Question:
So recently I started reading through OpenGL wiki articles. This is how I picture OpenGL texturing described from <URL>. Though, several points are not clear yet.
Will following statements be true, false or depends?
1. Binding two textures to same texture unit is impossible.
2. Binding two samplers to same texture unit is impossible.
3. Binding one texture to two different texture units is impossible.
4. Binding one sampler to two different texture units is impossible.
5. It is application's responsibility to be clear about what sampler type is passed to what uniform variable.
6. It is shader program's responsibility to make sure to take sampler as correct type of uniform variable.
7. number of texture units are large enough. Let each mesh loaded to application occupy as much texture unit as it please.
8. Some Sampler parameters are duplicate of texture parameters. They will override texture parameter setting.
9. Some Sampler parameters are duplicate of sampler description in shader program. Shader program's description will override samplers parameters.
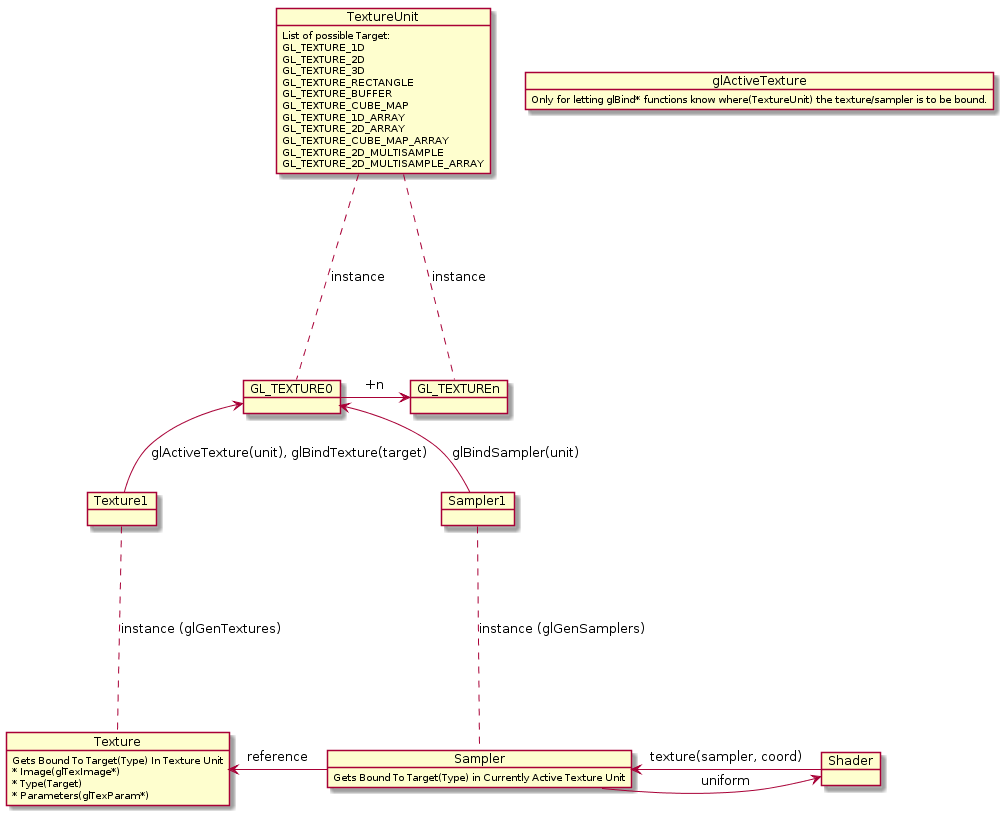
Answer: I'm going through your statements in the following. Sometimes I will argue with quotes from the <URL>. None of that is specific to GL 4.5, I just chose it because that is the most recent version.
>
If I'd say "false", it would be probably misleading. The exact statement would be "Binding two textures to the same target of the same texture unit is impossible." Technically, you can say, bind a 2D texture and a 3D texture to the same unit. But you cannot both in the same draw call. Note that this is a dynamic error condition which depends on what values you set the sampler uniforms to. Quote from section 7.10 "Samplers" of the GL spec:
> It is not allowed to have variables of different sampler types
pointing to the same texture image unit within a program object. This
situation can only be detected at the next rendering command issued
which triggers shader invocations, and an 'INVALID_OPERATION' error will
then be generated.
So the GL will detect this error condition as soon as you actually try to draw something (or otherwise trigger shader invocations) with that shaders while you configured it such that two sampler uniforms reference different targets of the same unit. But it is not an error before. If you temporarily set both uniforms to the same value but do not try to draw in that state, no error is ever generated.
>
You probably mean <URL>, so this is true.
>
False. You can bind the same texture object to as many units as there are available. However, that is quite a useless operation. Back in the days of the fixed-function pipeline, there were some corner cases where this was of limited use. For example, I've saw someone binding the same texture twice and use register combiners to multiply both together, because he needed some square operation. However, with shaders, you can sample the texture once and do anything you want with the result, so there is really no use case left for this.
>
False. A single sampler object can be referenced by multiple texture units. You can just create a sampler object for each sampling state you need, no need to create redundant ones.
>
I'm not really sure what exaclty you are asking here. The sampler variable in your shader selectes the texture target and must also match the internal data fromat of the texture object you want to use (i.e. for 'isampler' or 'usampler', you'll need unnormalized integer texture formats otherwise results are undefined).
But I don't know what "what sampler type is passed to what uniform variable" is supposed to mean here. As far as the GL client side is concerned, the opaque sampler uniforms are just something which can be set to the index of the texture unit which is to be used, and that is done as an integer via 'glUniform1i' or the like. There is no "sampler type" passed to a uniform variable.
>
Not in the general case. The required 'GL_MAX_TEXTURE_IMAGE_UNITS' (which defines how many different texture units a fragment shader can access) by the GL 4.5 spec is just 16. (There are separate limits per shder stage, so there is 'GL_MAX_VERTEX_TEXTURE_IMAGE_UNITS', 'GL_MAX_GEOMETRY_TEXTURE_IMAGE_UNITS' and so on. They are all required to be at least 16 in the current spec.)
Usually, you have to switch textures inbetween draw calls. The usage of <URL>.
Very modern GPUs also support <URL>. However, that feature is not yet part of the OpenGL standard.
>
Yes. Traditionally, there were no separate sampler objects in the GL. Instead, the sampler states like filtering or wrap modes were part of the texture object itself. But modern hardware does not operate this way, so the sampler objects API has been introduced as the <URL>. If a sampler object is bound to a texture unit, its settings will override the sampler state present in the texture object.
>
I'm not sure what you mean by that. What "sampler descripitons" does a shader program define? There is only the declaration of the uniform and possibly the initialization via 'layout(binding=...)'. However, that is just the initial value. The client can update that any time by setting the uniform to another value, so that is not really "overriding" anything. But I'm not sure if you mean that.